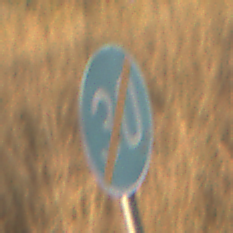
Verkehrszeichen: EndeMindestgeschwindigkeit
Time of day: SunriseSunset
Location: Outdoor (Nature)
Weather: Clear
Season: NotSpecified
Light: Natural